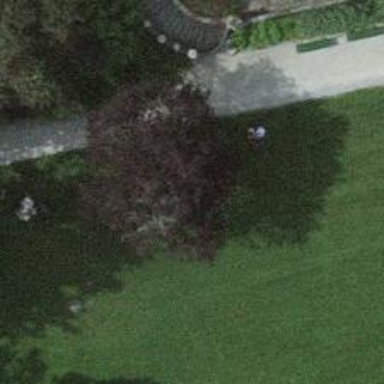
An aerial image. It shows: Park with broadleaved deciduous trees.